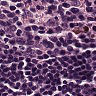
Metastatic tissue present: no